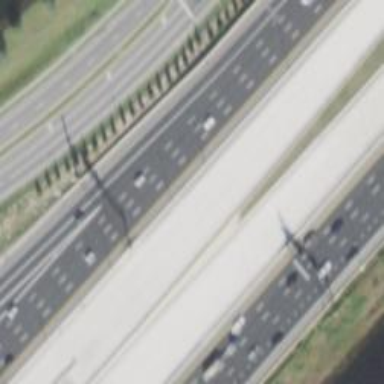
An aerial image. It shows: Motorway junction.